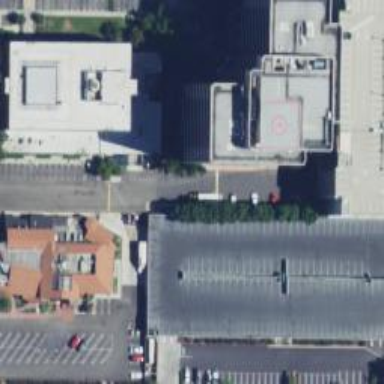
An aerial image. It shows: Commercial building.